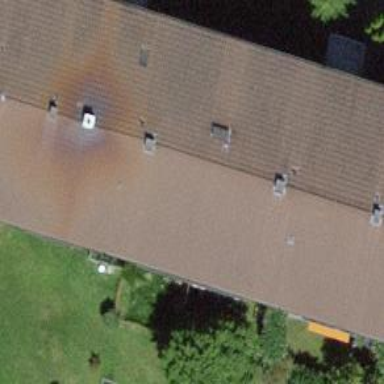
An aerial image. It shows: Hipped-roof building with apartments.